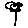
Label: flower